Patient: sex F, age 19
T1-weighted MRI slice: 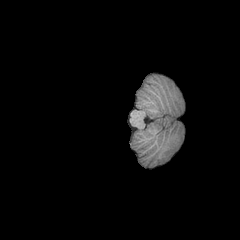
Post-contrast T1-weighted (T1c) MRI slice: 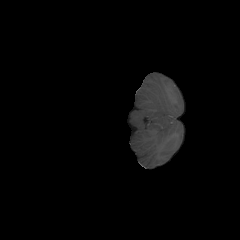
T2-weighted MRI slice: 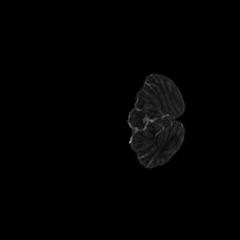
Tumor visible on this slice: no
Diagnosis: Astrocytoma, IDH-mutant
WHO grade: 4